I will show an image sequence of human cooking. I have annotated the images with numbered circles. Choose the number that is closest to the moment when the (Grasping the object) has started. You are a five-time world champion in this game. Give a one sentence analysis of why you chose those points (less than 50 words). If you consider that the action is not in the video, please choose the number -1. Provide your answer at the end in a json file of this format: {"points": []}
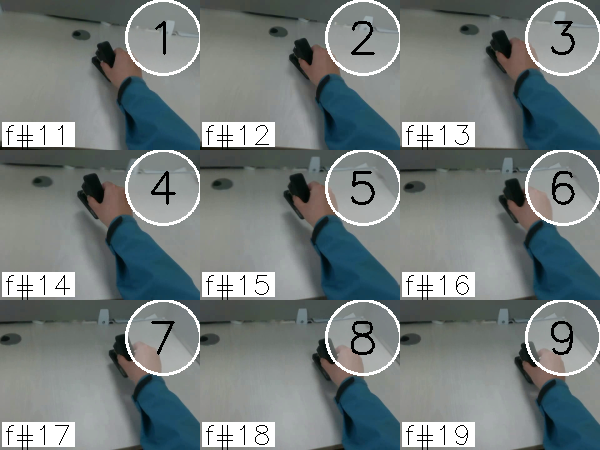
Frame 1 shows the clearest moment of hand-object contact.
{"points": [1]}